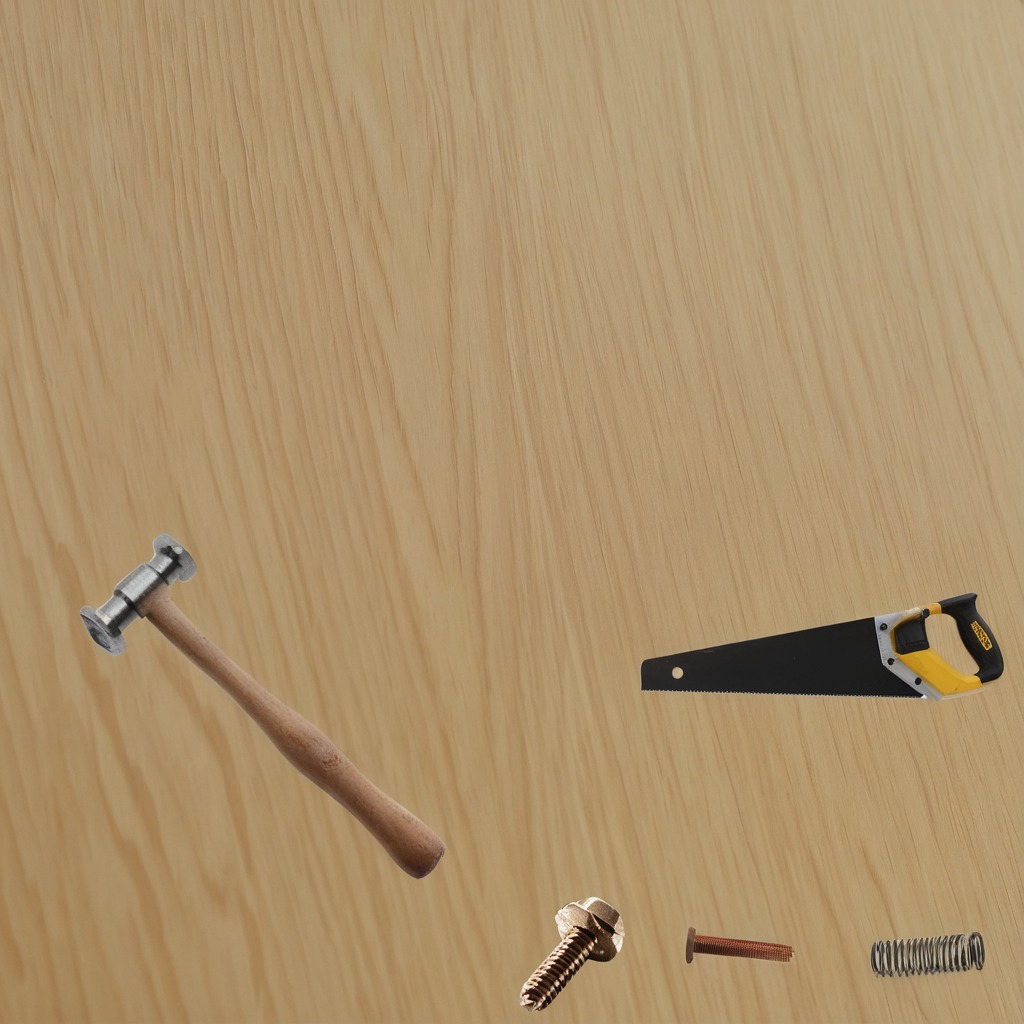
A machine screw, a hammer, an iron nail, a coiled metal spring, and a handheld metal saw are lying on the plywood surface.